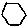
Label: hexagon